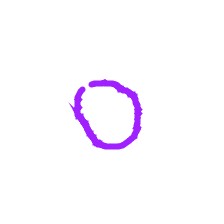
Shape: circle